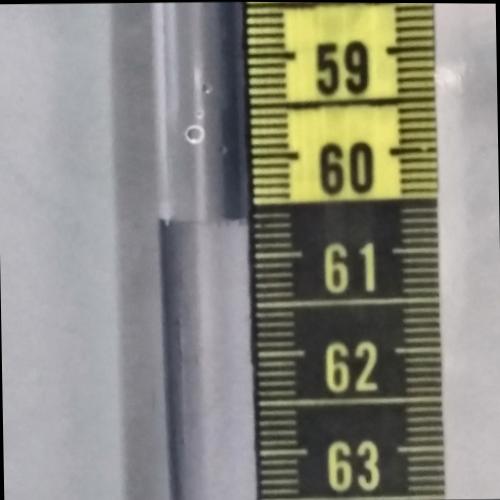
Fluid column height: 60.6 cm